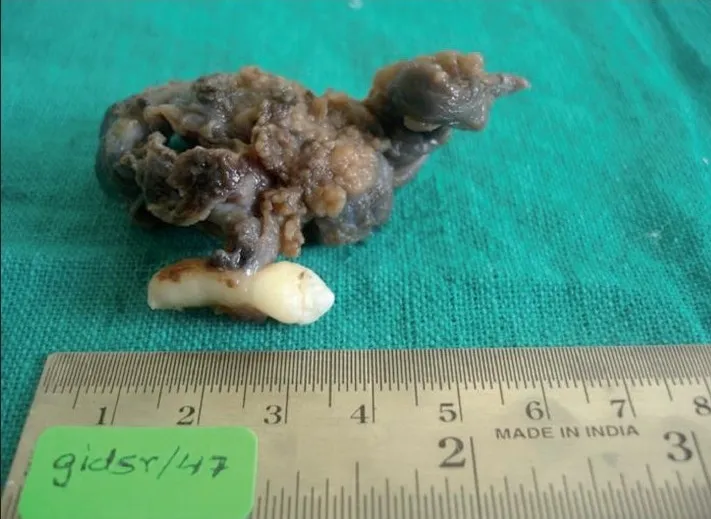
Gross specimen showing tan-colored thickenings in the wall of the cystic lesion.
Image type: medical_photograph (other_medical_photograph)